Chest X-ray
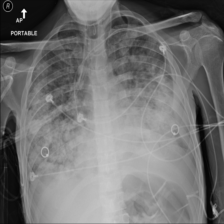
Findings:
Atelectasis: negative
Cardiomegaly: negative
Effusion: positive
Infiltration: positive
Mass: negative
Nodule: negative
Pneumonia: negative
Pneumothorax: negative
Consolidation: negative
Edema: negative
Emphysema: negative
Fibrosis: negative
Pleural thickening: negative
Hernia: negative